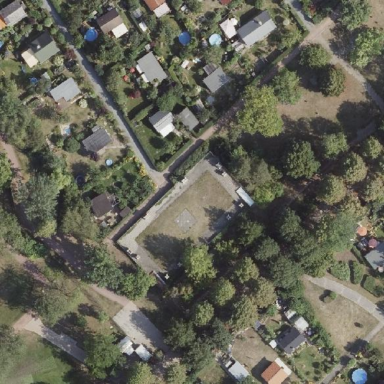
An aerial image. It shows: Bunker building.